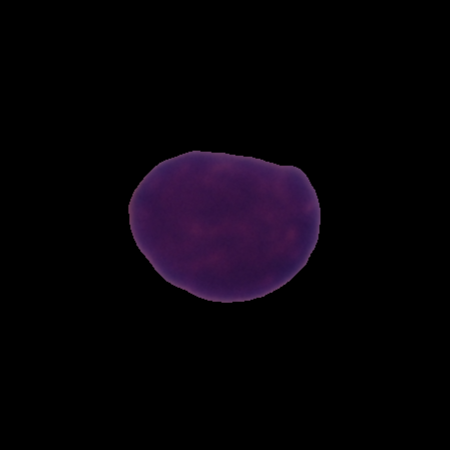
Label: healthy